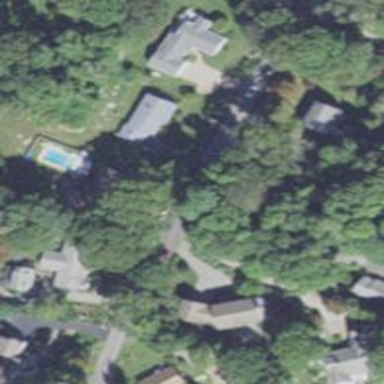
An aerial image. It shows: Residential driveway.